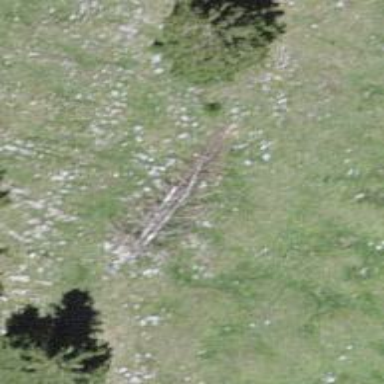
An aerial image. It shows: Needle-leaved tree in natural setting.